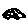
Label: car